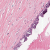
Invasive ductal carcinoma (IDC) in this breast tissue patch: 0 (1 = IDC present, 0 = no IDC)